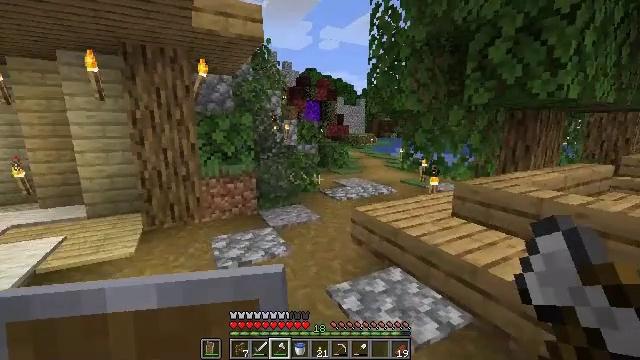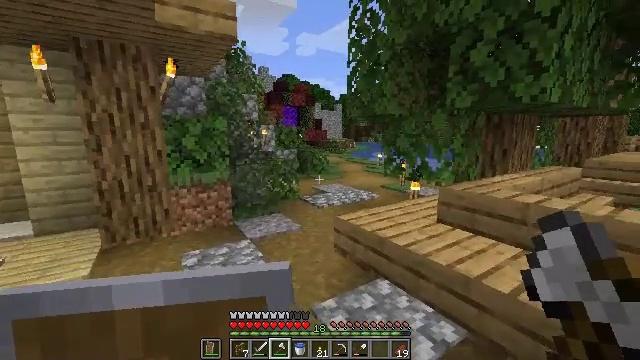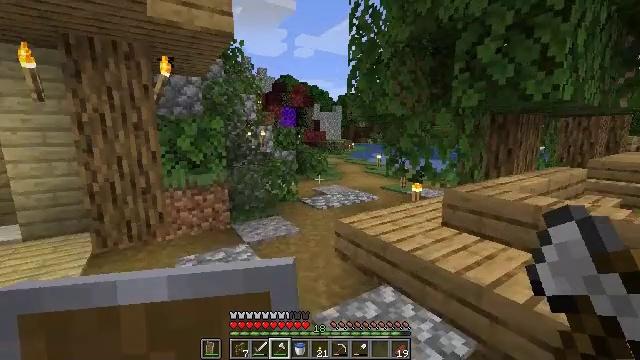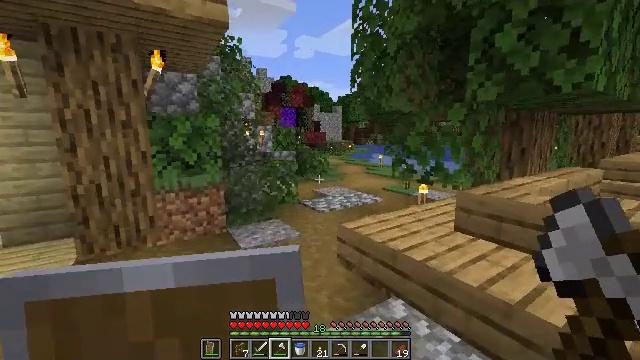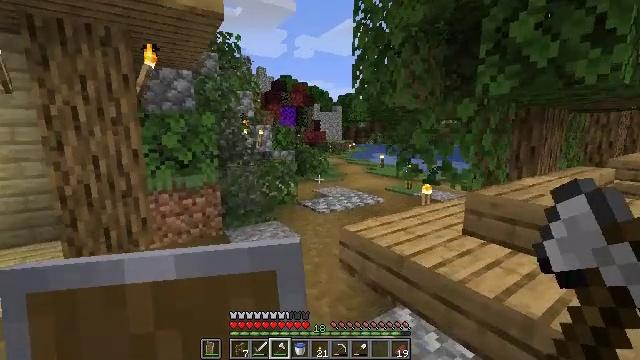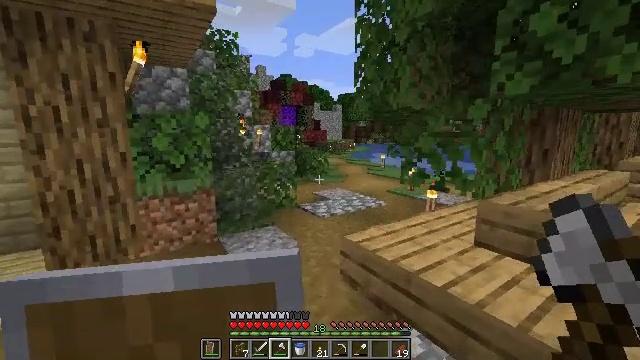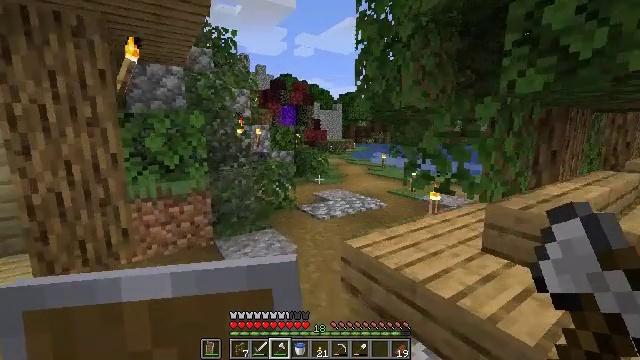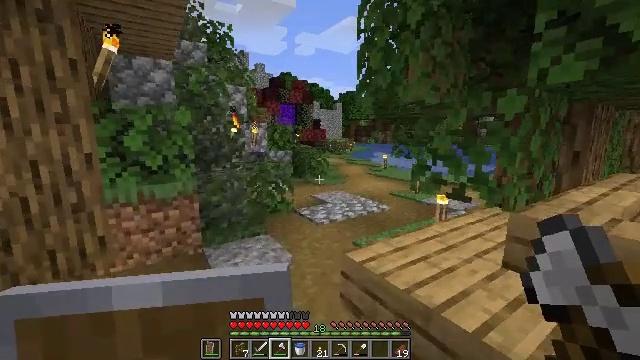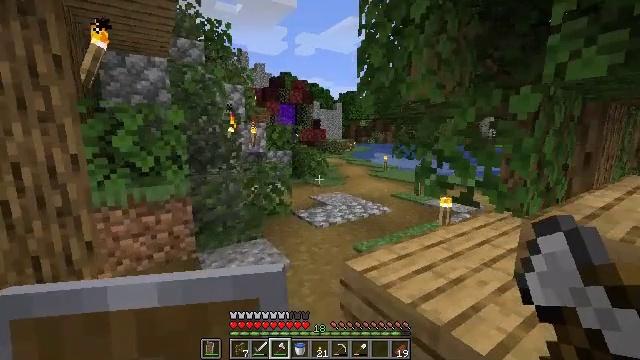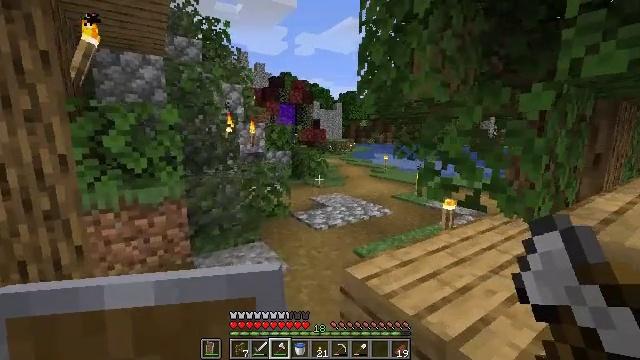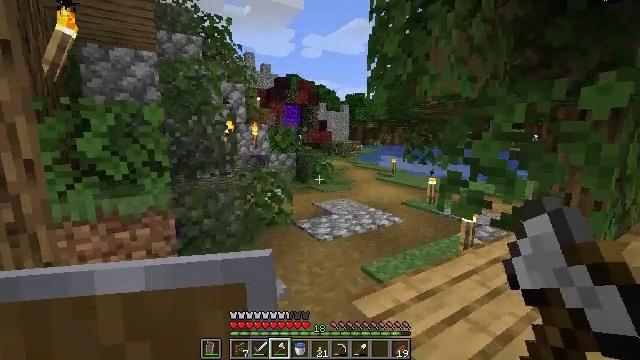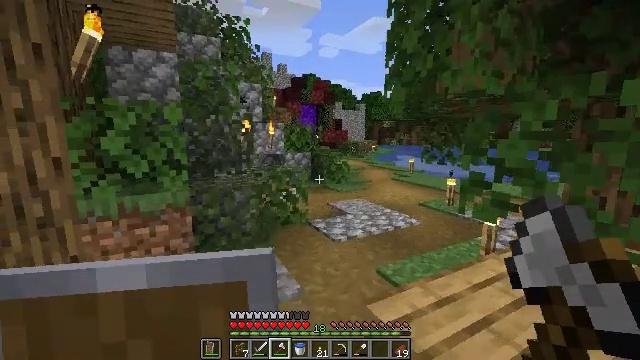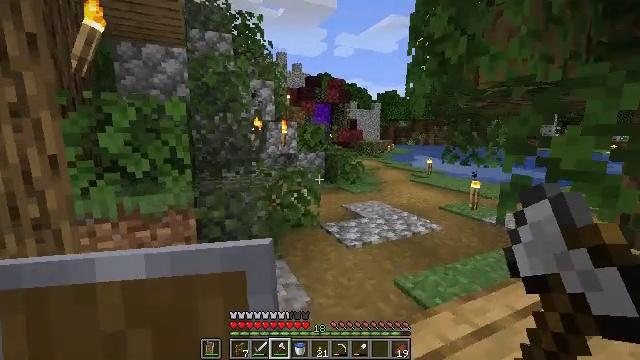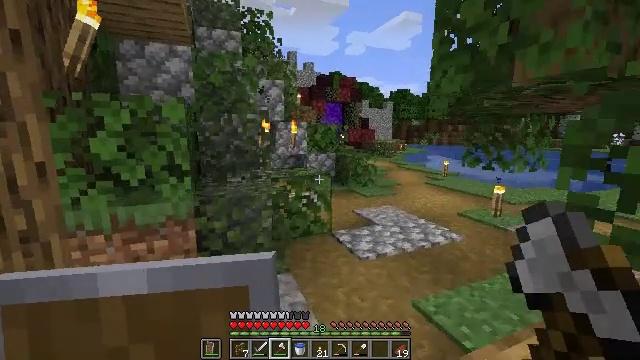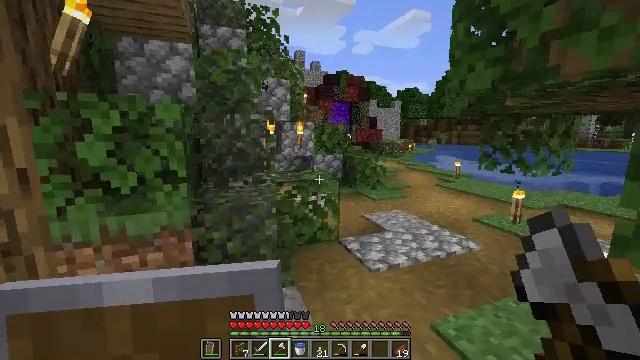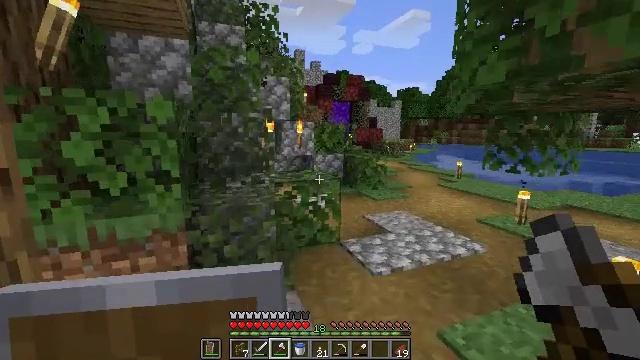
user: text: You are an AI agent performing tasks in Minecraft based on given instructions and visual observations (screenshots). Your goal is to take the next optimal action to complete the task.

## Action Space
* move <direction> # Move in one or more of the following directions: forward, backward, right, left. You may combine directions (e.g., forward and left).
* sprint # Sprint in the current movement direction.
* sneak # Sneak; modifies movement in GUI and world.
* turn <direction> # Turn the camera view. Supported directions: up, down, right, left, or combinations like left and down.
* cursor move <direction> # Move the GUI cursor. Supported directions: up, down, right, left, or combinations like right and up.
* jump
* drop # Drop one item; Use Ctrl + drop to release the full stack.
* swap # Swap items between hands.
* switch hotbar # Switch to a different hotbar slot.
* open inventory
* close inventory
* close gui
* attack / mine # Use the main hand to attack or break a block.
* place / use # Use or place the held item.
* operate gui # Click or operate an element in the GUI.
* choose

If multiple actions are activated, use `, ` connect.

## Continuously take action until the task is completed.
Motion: motion action
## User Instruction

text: Craft a hay block in the crafting table with wheat.
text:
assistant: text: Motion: move forward, turn right and up
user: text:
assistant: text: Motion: move forward
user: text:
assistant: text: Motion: move forward
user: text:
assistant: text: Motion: move forward
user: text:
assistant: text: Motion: move forward
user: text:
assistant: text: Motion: move forward
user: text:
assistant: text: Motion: move forward
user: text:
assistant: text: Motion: move forward
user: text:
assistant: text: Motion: move forward
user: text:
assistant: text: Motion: move forward, turn left
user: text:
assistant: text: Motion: move forward, turn left
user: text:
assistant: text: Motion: move forward, turn left
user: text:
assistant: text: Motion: move forward, turn left
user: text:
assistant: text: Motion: move forward, turn left
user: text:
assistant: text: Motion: move forward
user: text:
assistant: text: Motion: move forward
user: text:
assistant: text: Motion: move forward
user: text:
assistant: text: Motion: move forward
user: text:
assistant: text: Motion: move forward
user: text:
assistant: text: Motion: move forward
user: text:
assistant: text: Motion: move forward
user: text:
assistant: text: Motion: move forward
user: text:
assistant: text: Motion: move forward
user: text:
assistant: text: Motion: move forward
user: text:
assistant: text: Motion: move forward
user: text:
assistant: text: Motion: move forward and move right
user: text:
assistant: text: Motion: move forward and move right
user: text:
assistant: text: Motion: move forward and move right
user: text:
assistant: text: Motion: move forward and move right
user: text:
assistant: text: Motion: move forward and move right